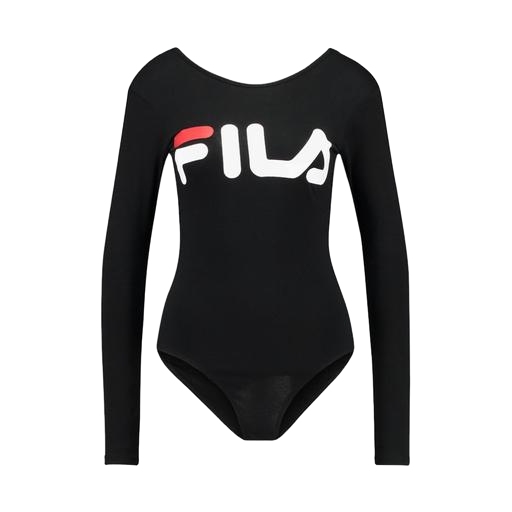
her longsleeve top, long-sleeve top, black long-sleeved jersey top, white background